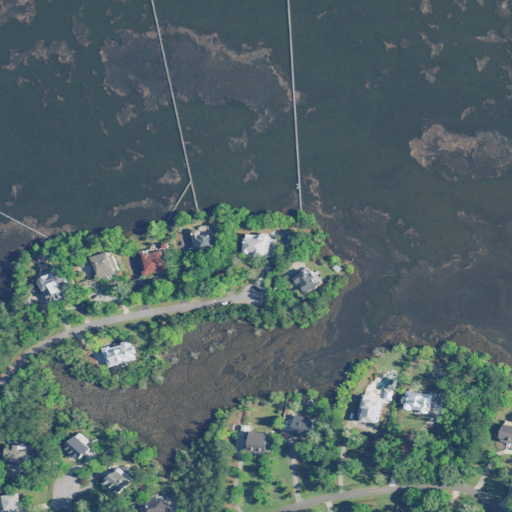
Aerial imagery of cape in South Carolina named White Point containing herbaceous wetlands, open development, low intensity development, evergreen forest, medium intensity development, mixed forest, shrub, and open water